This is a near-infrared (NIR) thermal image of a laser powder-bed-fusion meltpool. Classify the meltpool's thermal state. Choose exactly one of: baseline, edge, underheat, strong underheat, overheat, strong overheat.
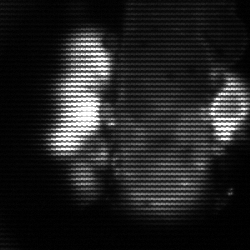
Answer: strong underheat